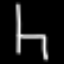
Label: chair